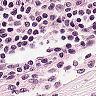
Metastatic tissue present: no